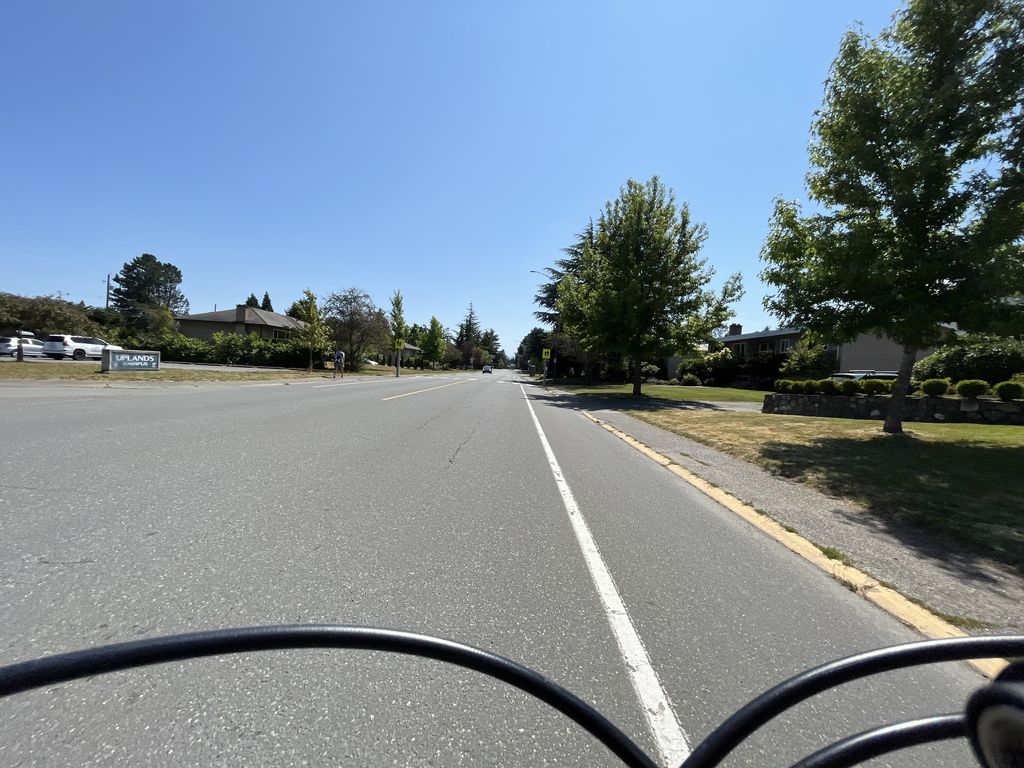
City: victoria